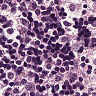
Metastatic tissue present: no